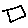
Label: square